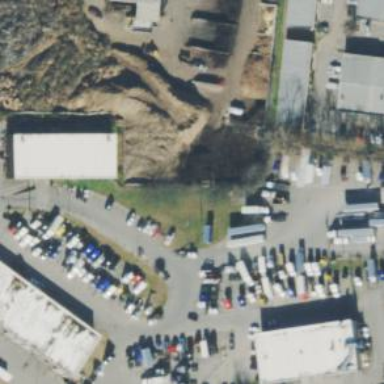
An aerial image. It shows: Commercial area.